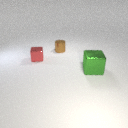
large green metal cube in front of small red metal cube